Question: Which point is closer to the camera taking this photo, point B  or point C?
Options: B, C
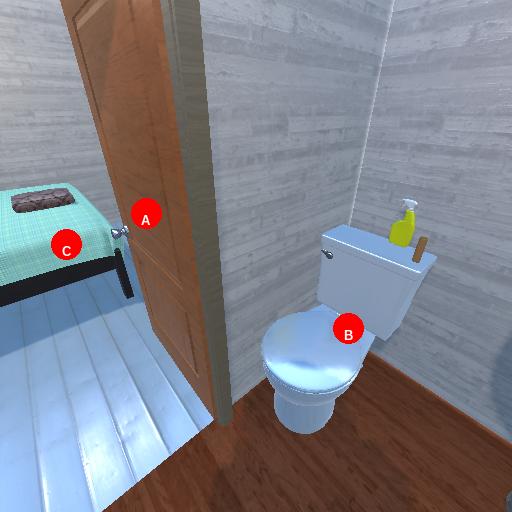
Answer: B